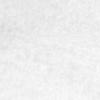
Label: no_change